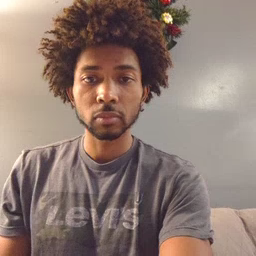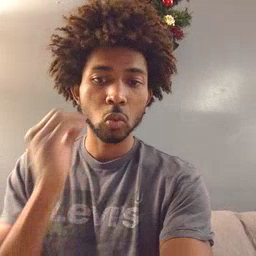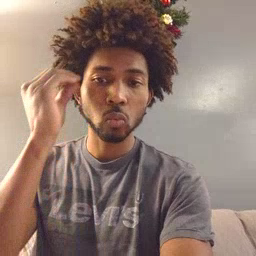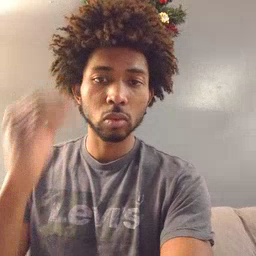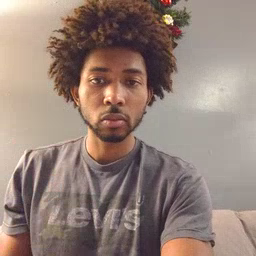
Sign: home